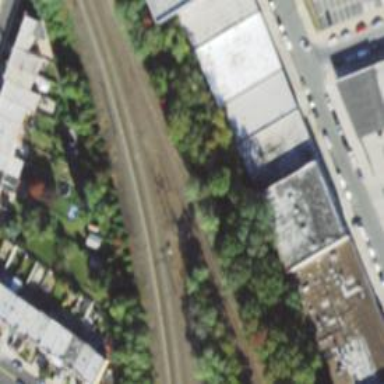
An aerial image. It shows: Railway junction.